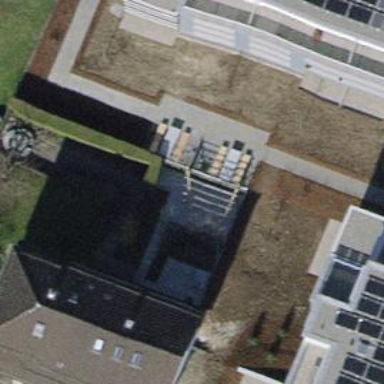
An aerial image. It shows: Brown bench.